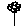
Label: flower